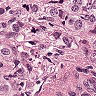
Metastatic tissue present: yes